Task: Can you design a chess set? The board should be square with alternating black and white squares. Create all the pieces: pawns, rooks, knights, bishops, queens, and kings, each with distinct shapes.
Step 4621:
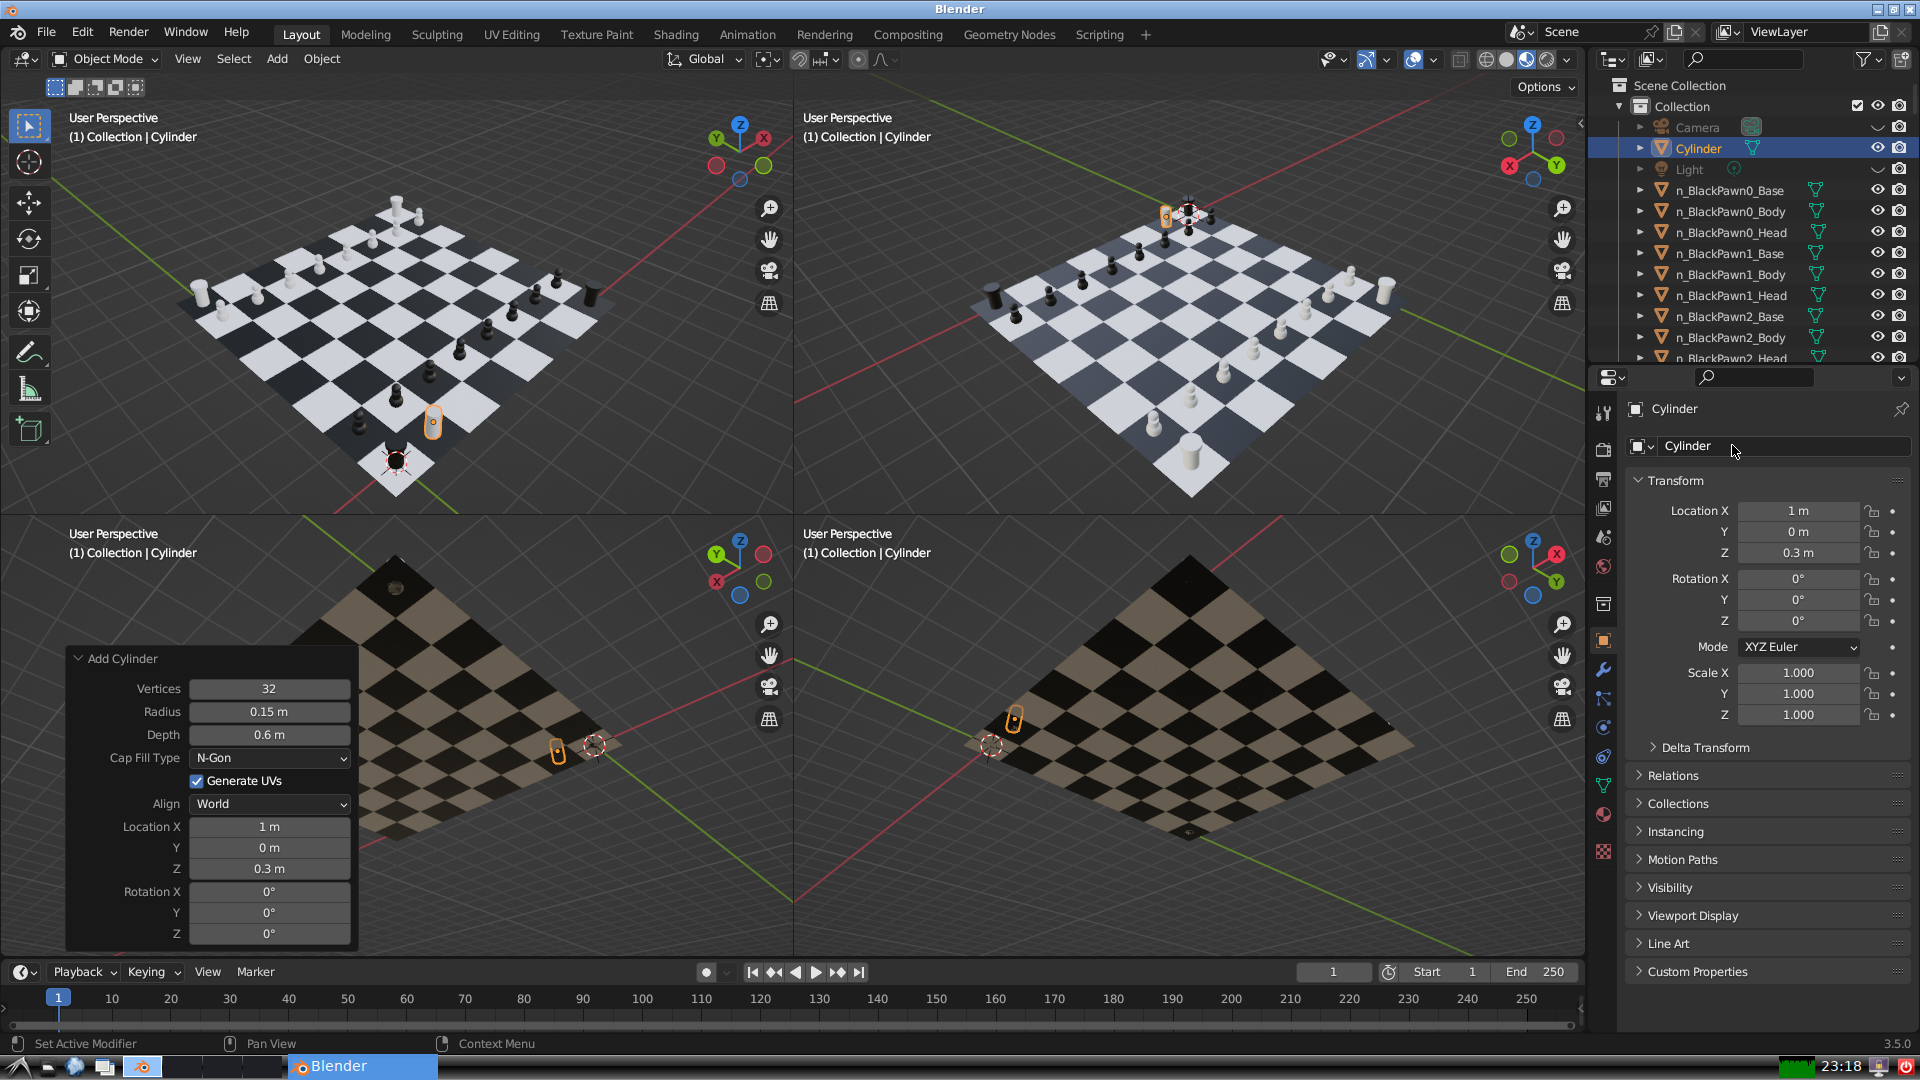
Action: click: no